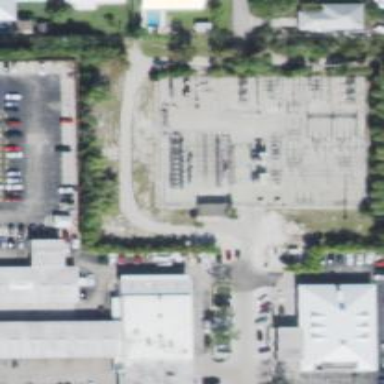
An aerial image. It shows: Outdoor distribution power substation surrounded by barbed wire fence.